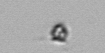
Label: nanoplankton_mix